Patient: sex M, age 58
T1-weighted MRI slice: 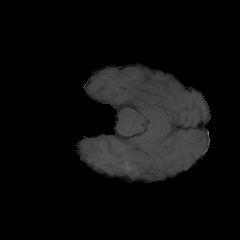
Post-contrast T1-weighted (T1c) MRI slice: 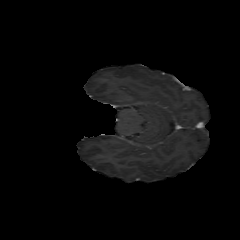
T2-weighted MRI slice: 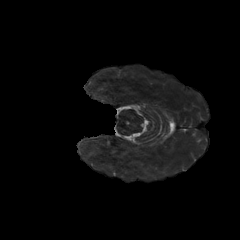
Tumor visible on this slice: no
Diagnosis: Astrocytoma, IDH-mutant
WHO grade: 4